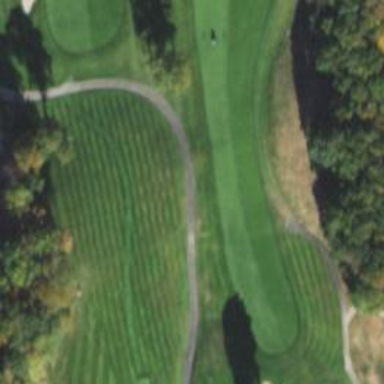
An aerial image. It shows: View of golf hole.